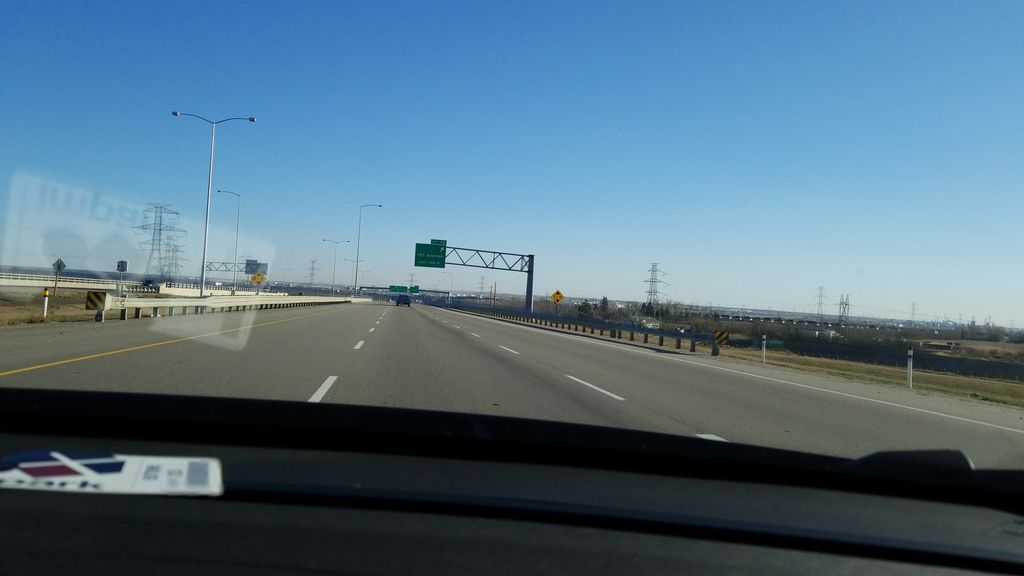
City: edmonton